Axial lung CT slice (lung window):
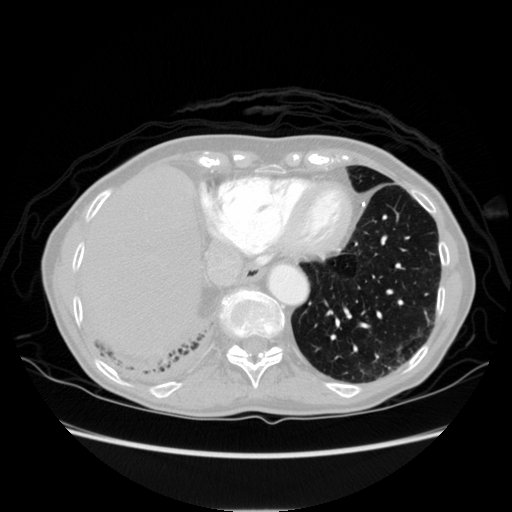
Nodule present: no